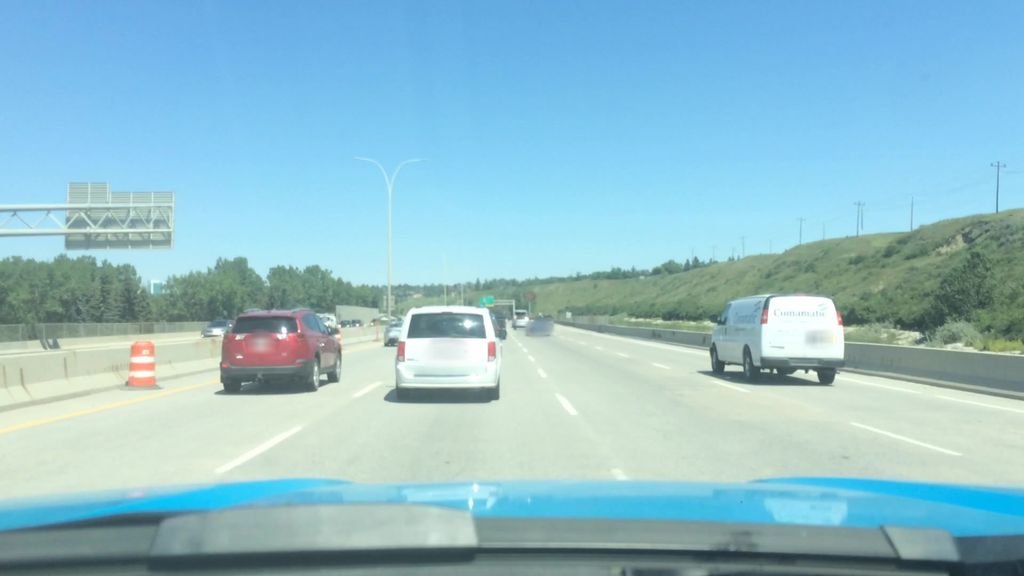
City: calgary